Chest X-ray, AP view. Patient: 51 years old, sex M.
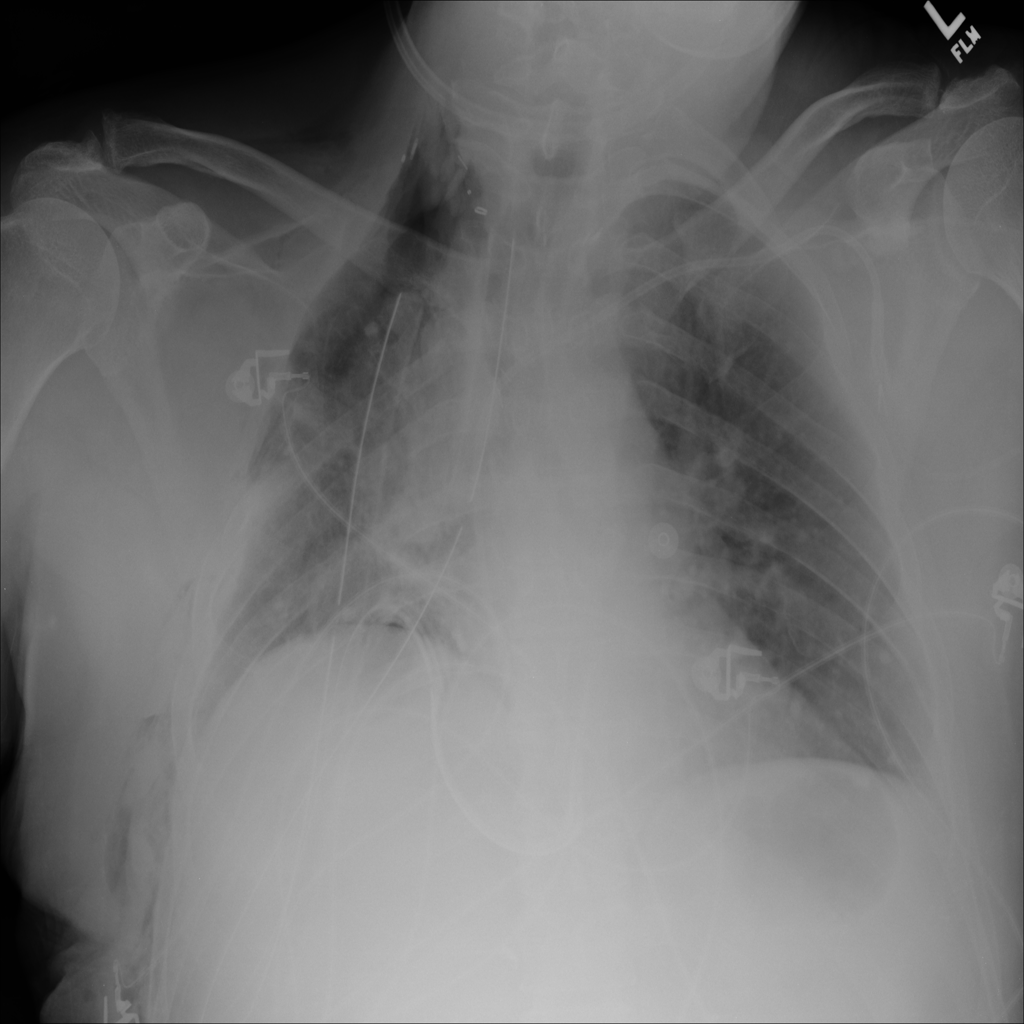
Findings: Emphysema